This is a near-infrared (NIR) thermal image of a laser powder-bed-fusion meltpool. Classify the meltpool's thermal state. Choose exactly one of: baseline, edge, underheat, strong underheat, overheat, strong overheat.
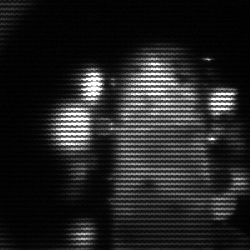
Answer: strong underheat